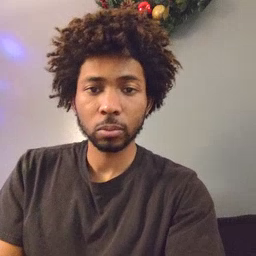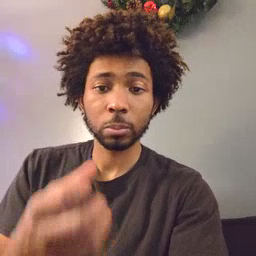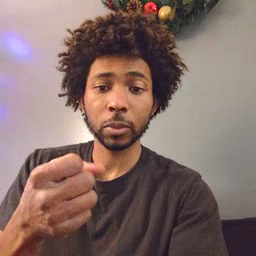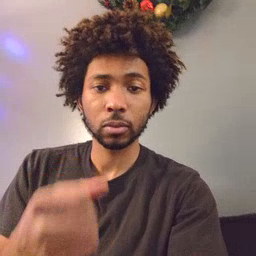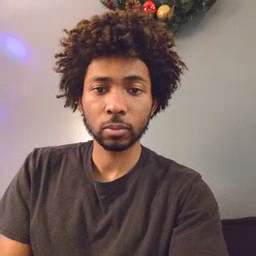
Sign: milk